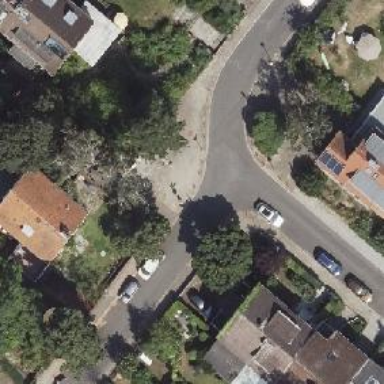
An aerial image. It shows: Residential road with parallel parking lane on the left side.